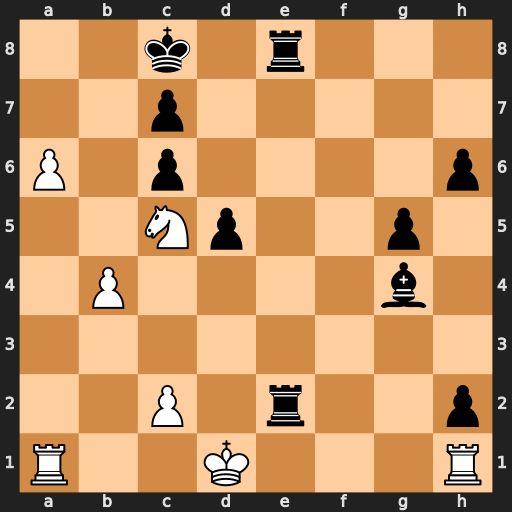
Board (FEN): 2k1r3/2p5/P1p4p/2Np2p1/1P4b1/8/2P1r2p/R2K3R
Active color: w
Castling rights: -
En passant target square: -
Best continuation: a7 Kd8 a8=Q+